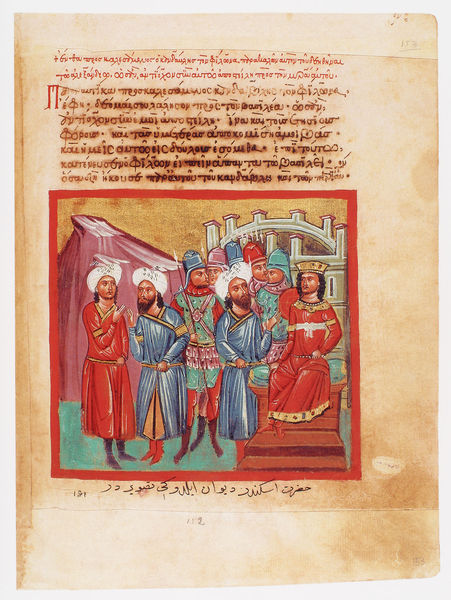
Titel: Der griechische Alexanderroman
Institution: Venedig, Hellenic Institute Codex Gr. 5
Schlagwörter: berg, blau, felsen, weiß, grün, menschen, stadt, braun, bunt, männer, schwarz, türkis, gürtel, rot, schloss, malerei, versammlung, alt, rahmen, brücke, gold, mantel, krone, locken, turm, farbig, schrift, papier, bogen, rand, kissen, könig, lanze, soldaten, thron, stufen, buch, burg, orient, palast, seite, text, soldat, helm, stiefel, ritter, typen, gestus, arabisch, kaufleute, balu, gesandter, speer, turban, quadrat, islam, perser, türkei, purpur, zelt, lanz, buchmalerei, byzanz, schrfit, koran, kettenhemd, suren, ratgeber, diamant, muslime, lilia, alexanderroman, ehelm